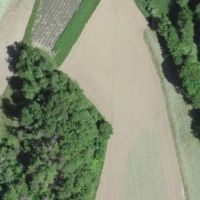
EUNIS habitat code: 43
Species observed at this site:
Orchis purpurea